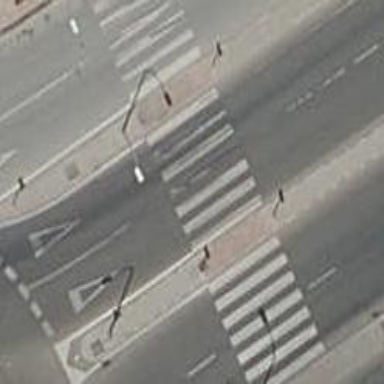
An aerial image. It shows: Footway crossing with traffic signals and pedestrian island.